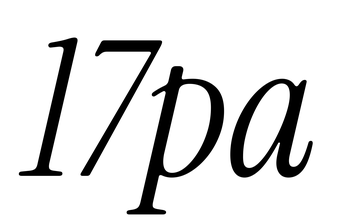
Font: InstrumentSerif-Italic